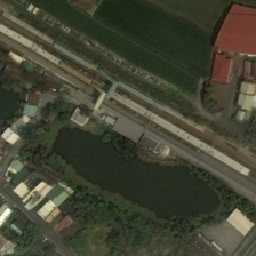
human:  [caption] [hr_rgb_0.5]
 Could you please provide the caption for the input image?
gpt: There is a dark green pond on the track

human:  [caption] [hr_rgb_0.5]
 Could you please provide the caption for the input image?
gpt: There's a dark green pond near the train track

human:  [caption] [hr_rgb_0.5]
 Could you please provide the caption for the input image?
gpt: There is a dark green pond beside the train track

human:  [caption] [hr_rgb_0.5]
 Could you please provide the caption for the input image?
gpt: There is a green pond next to the train.

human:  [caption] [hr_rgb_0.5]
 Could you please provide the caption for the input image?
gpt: There's a dark green lagoon next to the railroad tracks